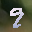
Label: 9